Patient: sex F, age 69
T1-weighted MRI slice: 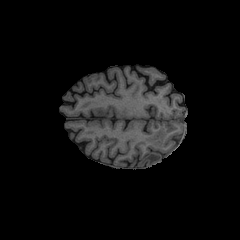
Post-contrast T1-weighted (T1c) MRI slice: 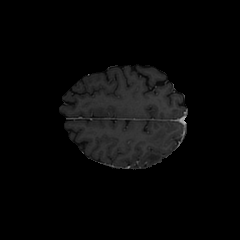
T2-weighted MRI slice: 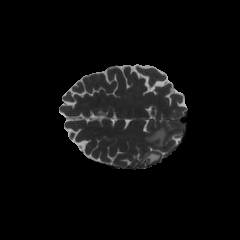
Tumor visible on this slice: yes
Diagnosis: Glioblastoma, IDH-wildtype
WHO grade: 4